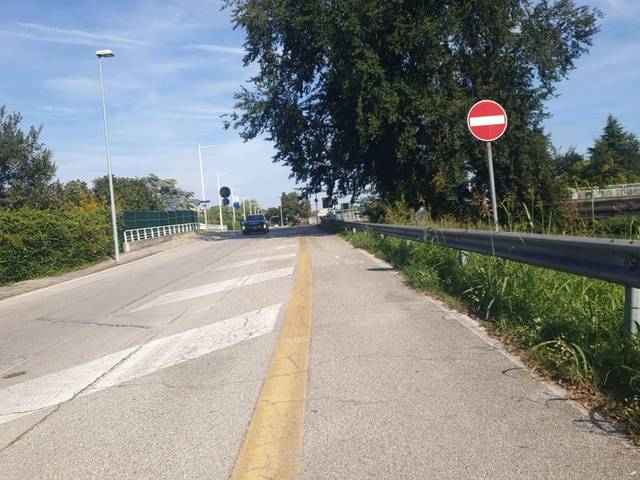
Region: Italy
Coordinates: 45.386, 11.863